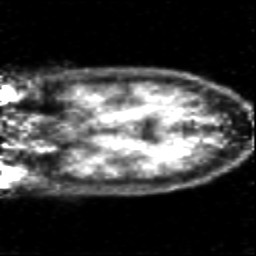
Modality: PET
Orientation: coronal
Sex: male
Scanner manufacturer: siemens